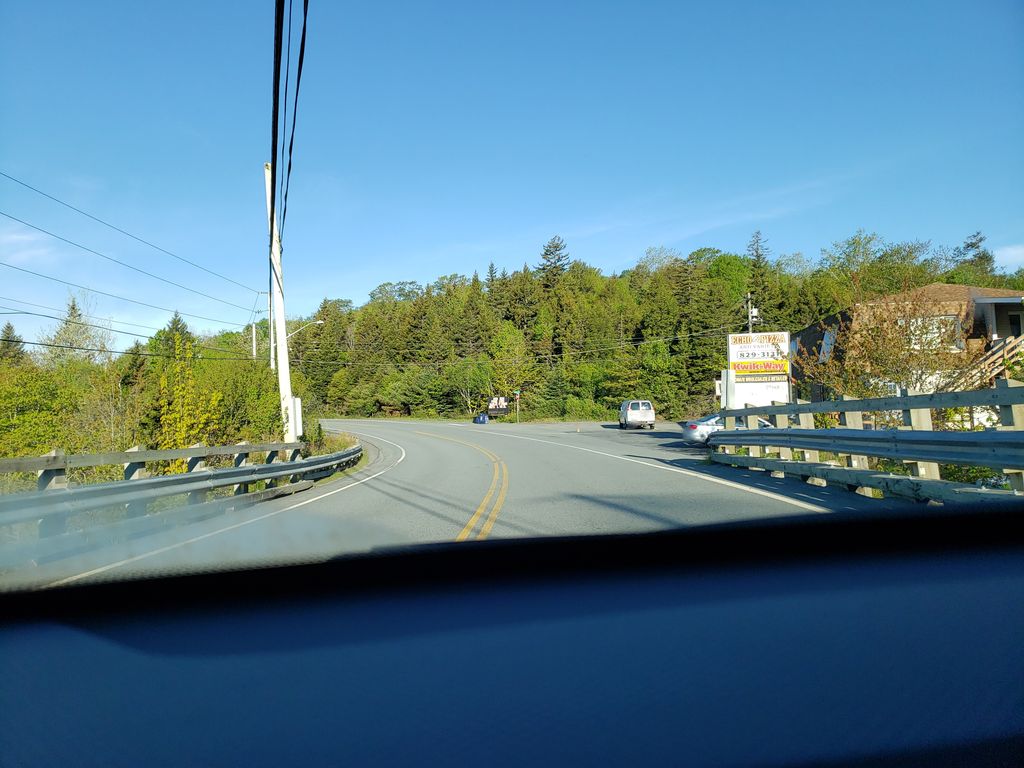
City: halifax